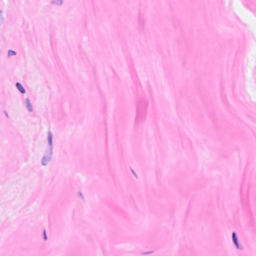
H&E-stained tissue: Breast